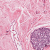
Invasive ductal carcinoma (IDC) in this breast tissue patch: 0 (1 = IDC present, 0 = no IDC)